Question: I am using YUI3's reset stylesheet and PT Sans from Google webfont.
I have reduced my test case down to this:
'''
<link href='http://fonts.googleapis.com/css?family=PT+Sans:400,700' rel='stylesheet' type='text/css'>
<link rel="stylesheet" type="text/css" href="http://yui.yahooapis.com/3.5.0pr4/build/cssreset/cssreset-min.css">
<ul>
<li>
<input type="submit" value="Create Role" name="submit" id="submit">
</li>
</ul>
'''
And the styles:
'''
input[type=submit]{
background: #000000;
font: 13px 'PT Sans', sans-serif;
margin-left: 15px;
padding-bottom: 5px;
height: 38px;
color: #FFFFFF;
border: 0;
width: auto;
}
'''
I have only tested in IE9, chrome 17 and Firefox 11. In Firefox, the text is in the center of the button, but in Chrome and IE, the text is not in the center.
Fiddle here: <URL>
And an image for comparison:

The buttons look pretty unprofessional in chrome due to this. How can this be fixed?
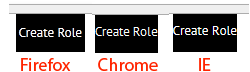
Answer: Solved the issue by using this:
'''
//Remove paddings
input, button{
padding: 0;
}
//Remove for mozilla
input::-moz-focus-inner {
border:0;
padding: 0;
}
'''